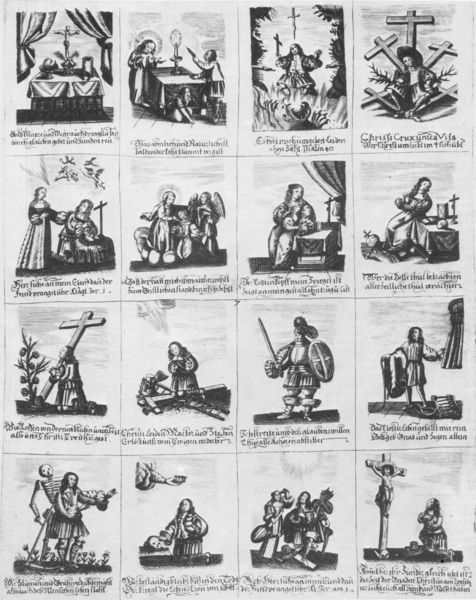
Titel: Gold Mürre und Weyrauch bringstu bey
Standort: Wolfenbüttel
Institution: Herzog August Bibliothek
Schlagwörter: feuer, flügel, gott, hand, himmel, mann, weiß, wolken, bäume, frauen, menschen, frau, grau, männer, schwarz, tisch, zeichnung, rock, rahmen, schädel, stein, tod, innenraum, vorhang, felder, hügel, vögel, kirche, boden, decke, blatt, engel, holzschnitt, schrift, bilder, papier, bogen, türen, grafik, graphik, spalten, weis, figuren, brand, vorhänge, weib, weiber, kerze, foto, photographie, schild, gewölbe, kreuz, religion, flammen, tauben, druck, schwarzweiss, schraffur, comic, gewunden, radierung, stich, seite, illustration, schwert, text, waffen, zeitung, knien, friedhof, beten, ritter, rüstung, altar, reihung, lettner, heiligenschein, skelett, kreuze, eiss, schwarzw, nimbus, archivolten, spitzbögen, christus, jesus, jesus christus, kreuzigung, christlich, krieger, betende, knieen, religiös, chor, kruzifix, erscheinung, heiliger, heilige, märtyrer, zeilen, heilig, maria, kupferstich, magdalena, totenschädel, anbetung, szenen, texte, flugblatt, raster, verkündigung, legende, erlöser, gerippe, bildchen, gurtbogen, erzählung, bildergeschichte, verbrennen, seriendruck, illustrationen, ölberg, gebete, abtrennung, andachtsbilder, bilderbogen, bilderzählung, erscheinungen, leiden christi, sensemann, kreuzweg, messias, bildtafel, gottessohn, sohn gottes, christkind, bildgeschichte, bilderserie, 16, andachtsblatt, hrolschnitt, schwaet-weiss, kreuzingung, vorhanänge, tud, christkönig, heilland, jesus von nazaret, tipps